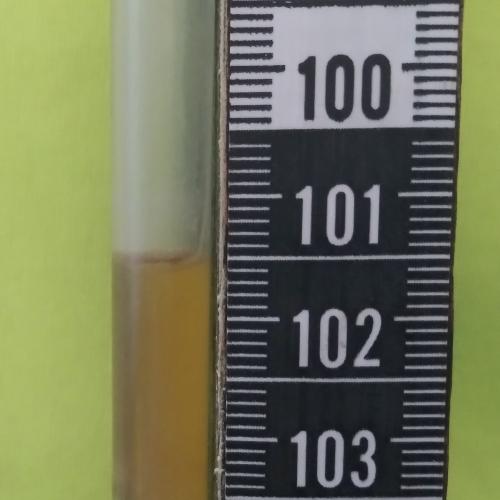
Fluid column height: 101.5 cm